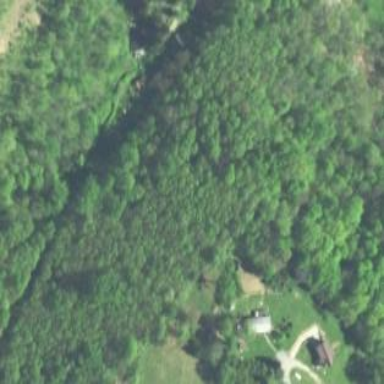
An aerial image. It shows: Forest with broadleaved trees that are deciduous.